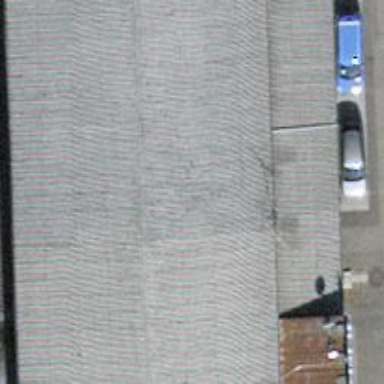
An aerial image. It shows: Car shop.